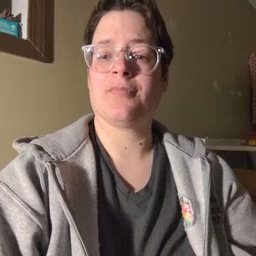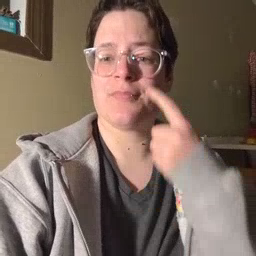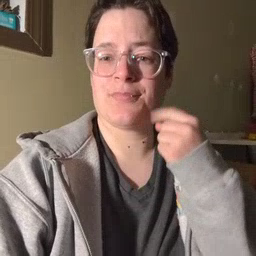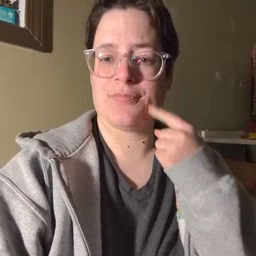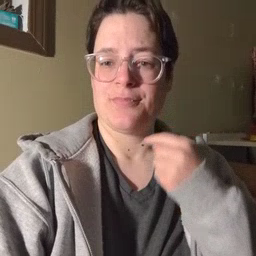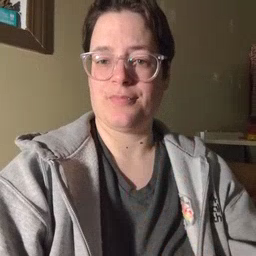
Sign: cry